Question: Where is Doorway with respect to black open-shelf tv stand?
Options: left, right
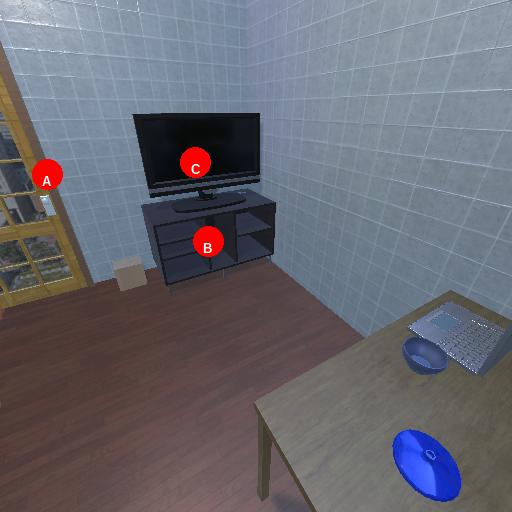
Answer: left